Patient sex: M
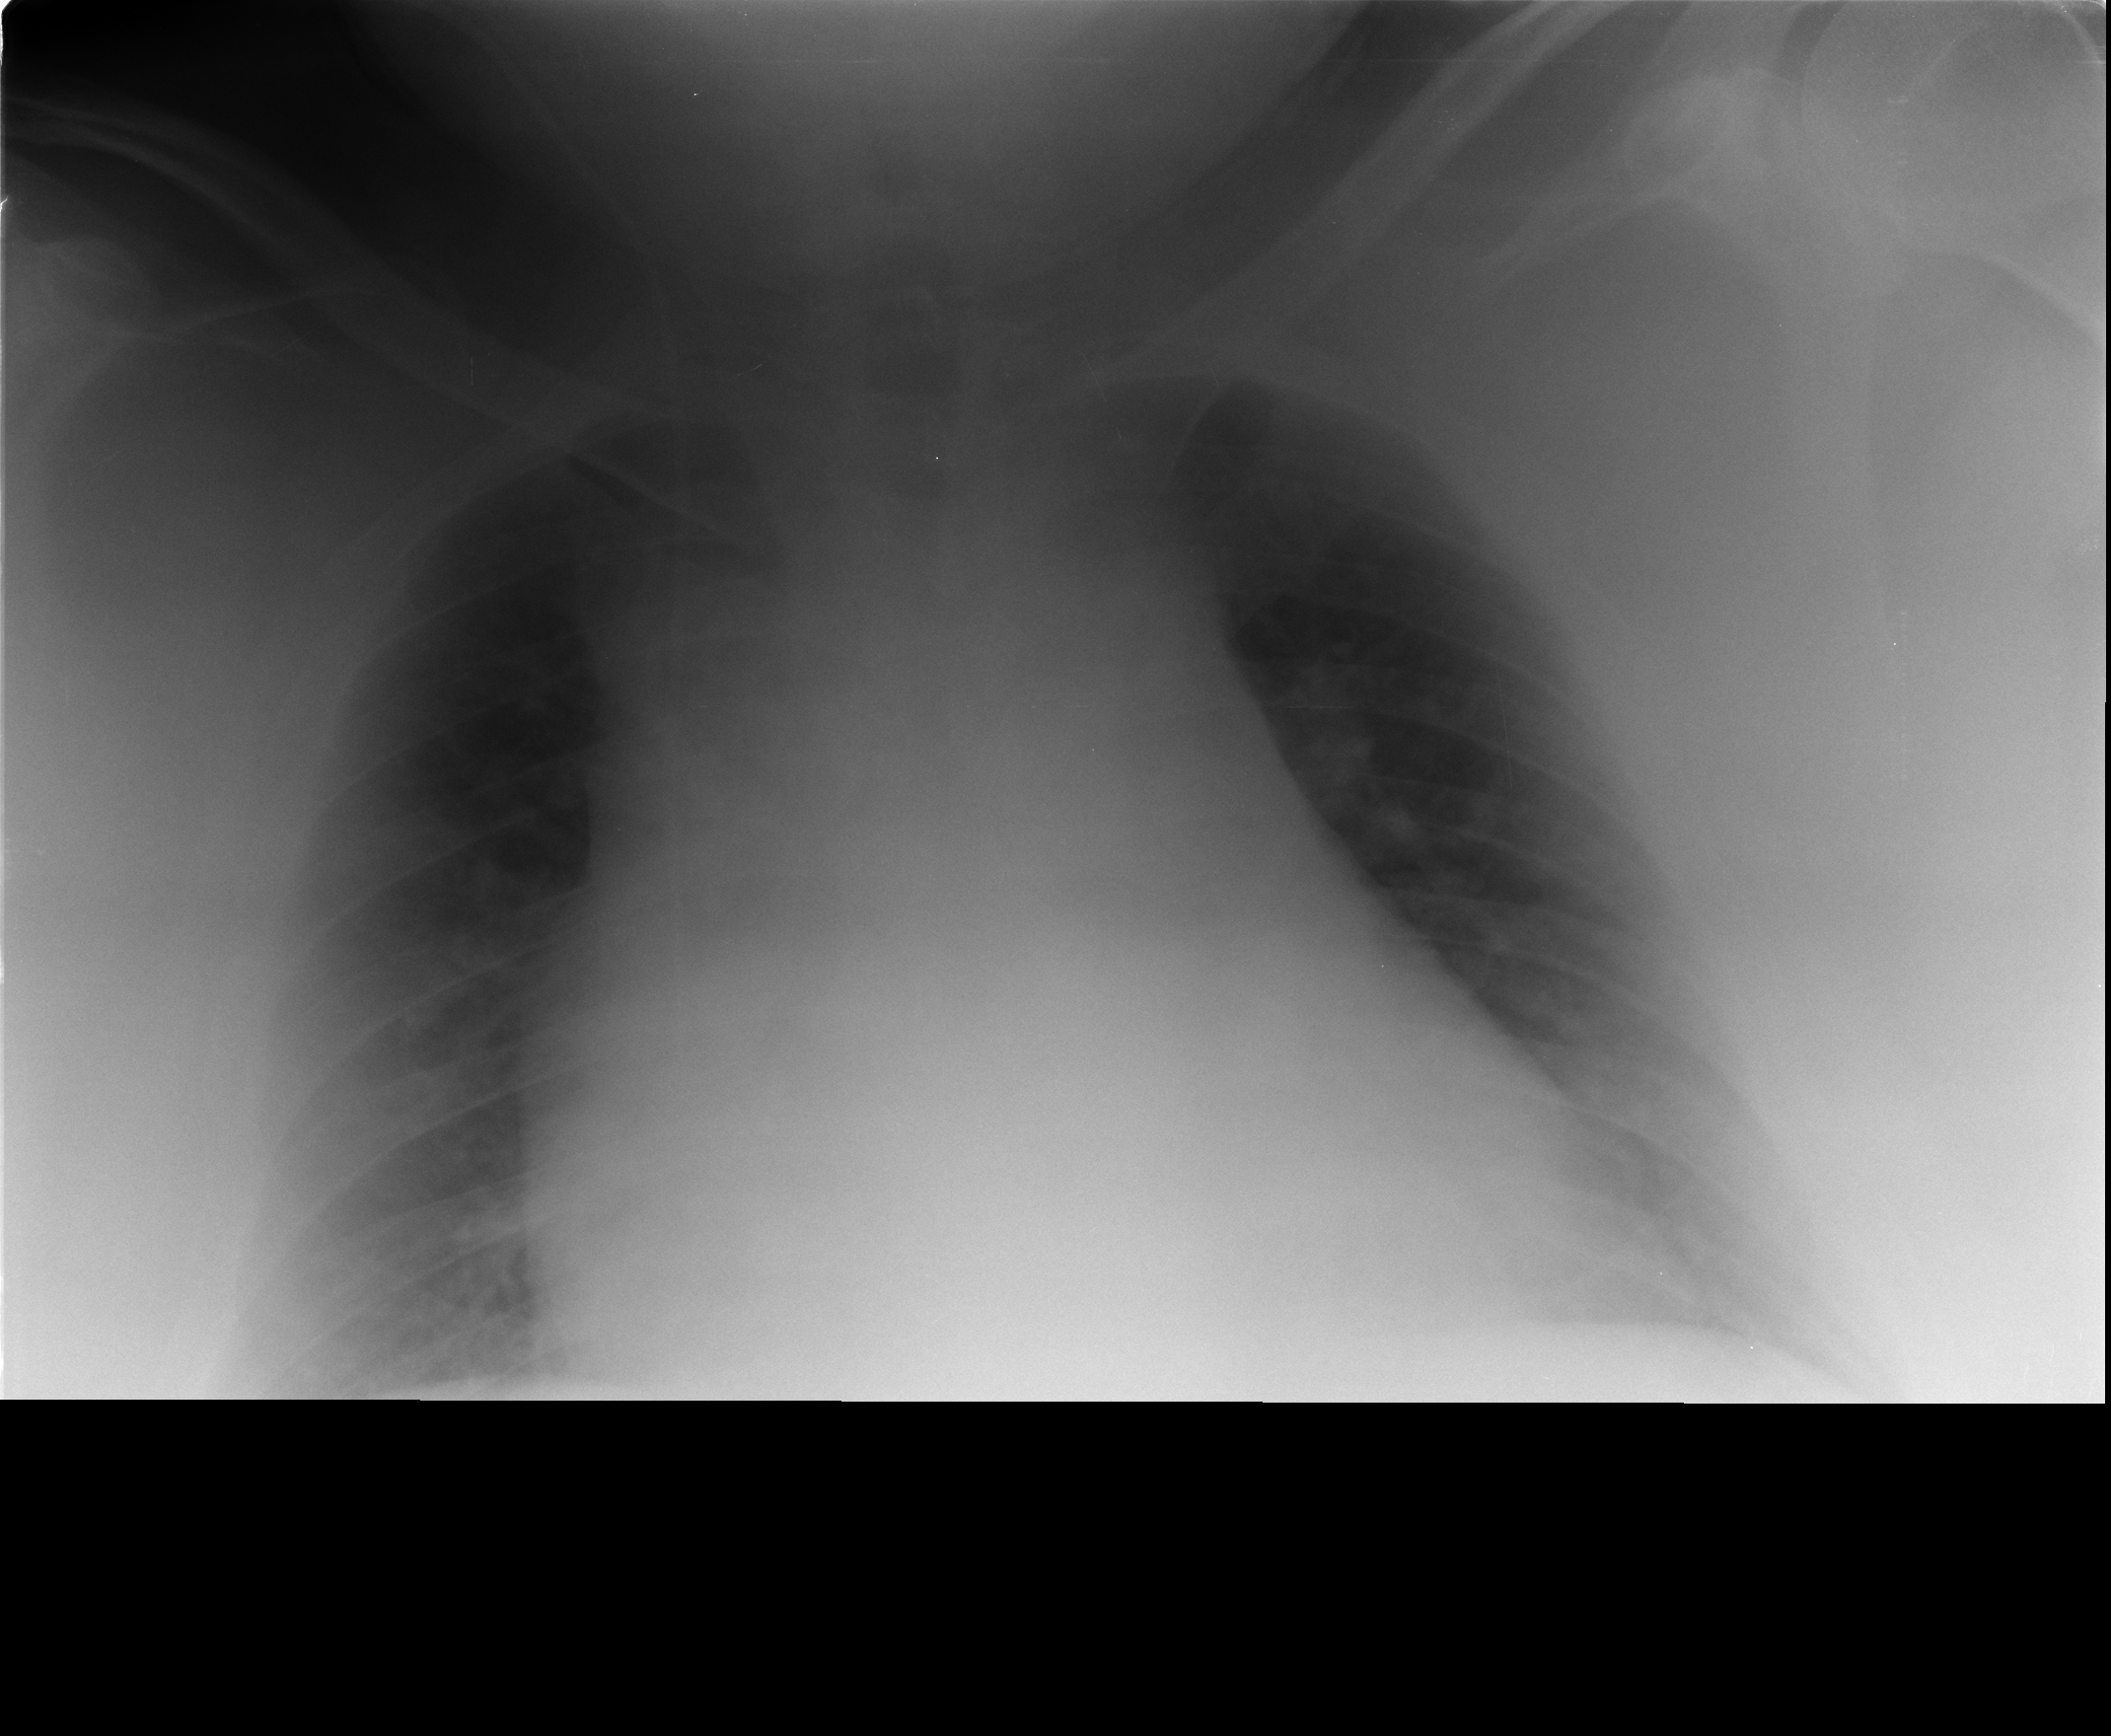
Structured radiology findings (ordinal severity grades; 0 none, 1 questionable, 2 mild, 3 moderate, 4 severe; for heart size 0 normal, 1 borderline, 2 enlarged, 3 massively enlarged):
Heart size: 2
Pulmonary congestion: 2
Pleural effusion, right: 0
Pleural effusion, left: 2
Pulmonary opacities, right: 0
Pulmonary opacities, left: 0
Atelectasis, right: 2
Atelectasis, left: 2